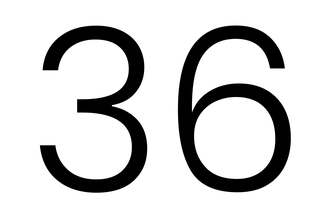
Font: Poppins-Light